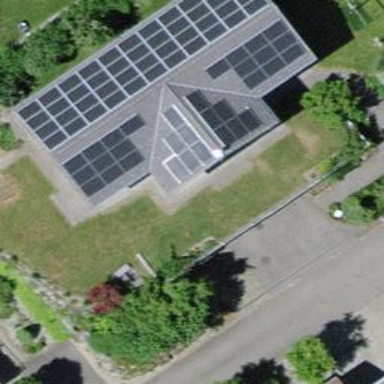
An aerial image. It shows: Solar power generator using photovoltaic panels.